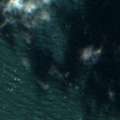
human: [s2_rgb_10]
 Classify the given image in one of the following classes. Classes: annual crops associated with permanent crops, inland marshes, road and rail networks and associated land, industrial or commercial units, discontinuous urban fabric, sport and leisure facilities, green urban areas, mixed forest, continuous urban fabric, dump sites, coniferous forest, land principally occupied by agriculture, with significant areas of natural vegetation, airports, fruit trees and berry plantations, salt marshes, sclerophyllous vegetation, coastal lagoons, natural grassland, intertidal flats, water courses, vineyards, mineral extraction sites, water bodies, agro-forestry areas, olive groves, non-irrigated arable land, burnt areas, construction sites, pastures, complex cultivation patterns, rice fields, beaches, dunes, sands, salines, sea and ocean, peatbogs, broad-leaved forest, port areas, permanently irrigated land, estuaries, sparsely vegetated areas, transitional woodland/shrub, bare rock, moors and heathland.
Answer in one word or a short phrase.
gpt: sea and ocean